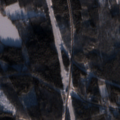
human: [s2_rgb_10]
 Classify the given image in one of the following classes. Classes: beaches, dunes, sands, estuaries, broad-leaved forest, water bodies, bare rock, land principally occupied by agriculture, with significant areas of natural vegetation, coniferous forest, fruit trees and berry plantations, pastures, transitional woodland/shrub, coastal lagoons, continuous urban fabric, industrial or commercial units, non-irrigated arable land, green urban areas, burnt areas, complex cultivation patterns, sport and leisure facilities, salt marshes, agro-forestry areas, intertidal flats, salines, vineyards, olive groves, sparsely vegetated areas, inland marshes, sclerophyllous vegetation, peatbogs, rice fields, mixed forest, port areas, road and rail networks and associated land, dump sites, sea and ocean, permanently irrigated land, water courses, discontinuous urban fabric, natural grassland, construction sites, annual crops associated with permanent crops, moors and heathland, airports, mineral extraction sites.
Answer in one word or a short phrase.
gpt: coniferous forest, mixed forest, transitional woodland/shrub